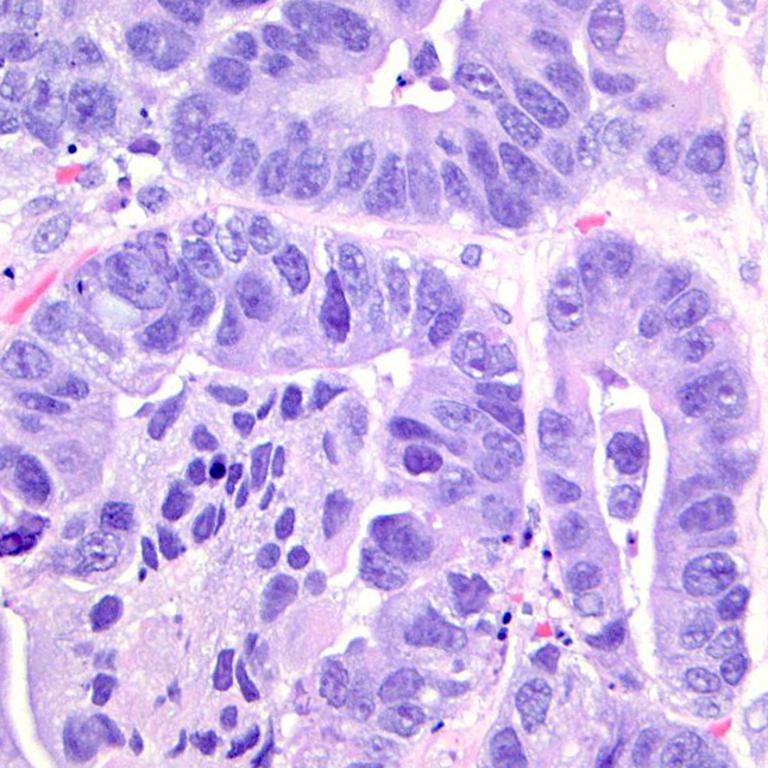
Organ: colon
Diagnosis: adenocarcinomas